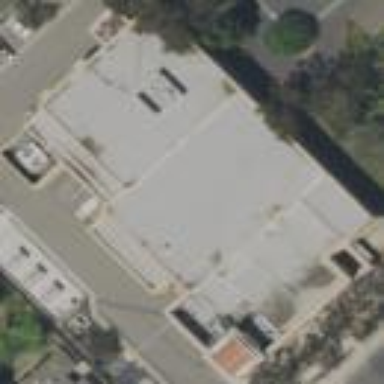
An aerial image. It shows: Office building with flat roof.